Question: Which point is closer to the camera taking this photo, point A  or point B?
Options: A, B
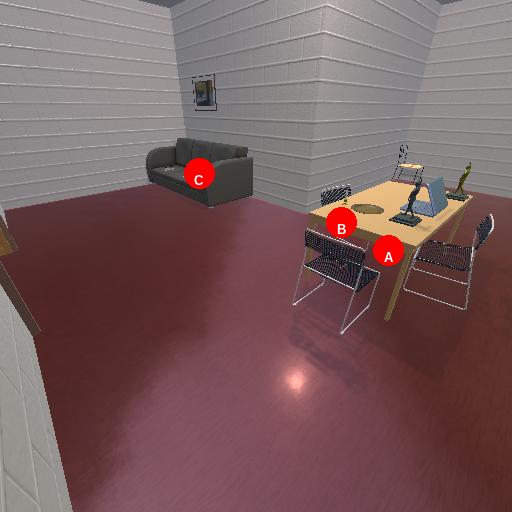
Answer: A